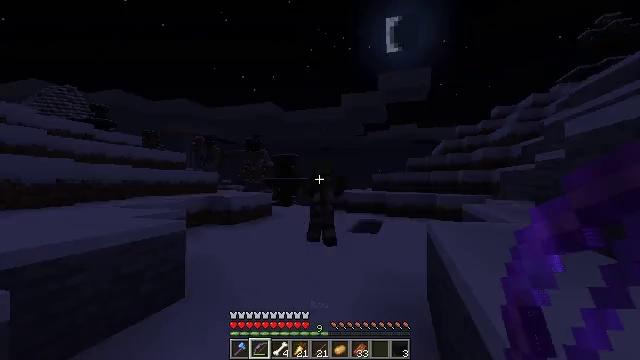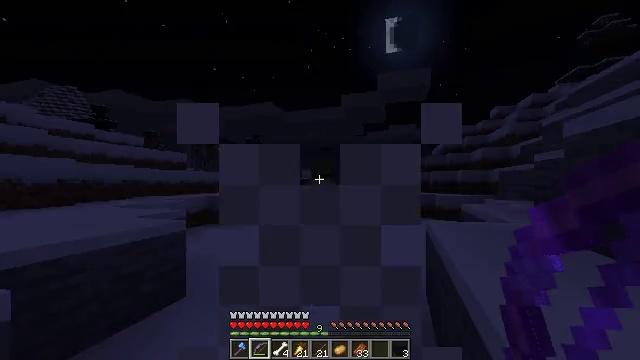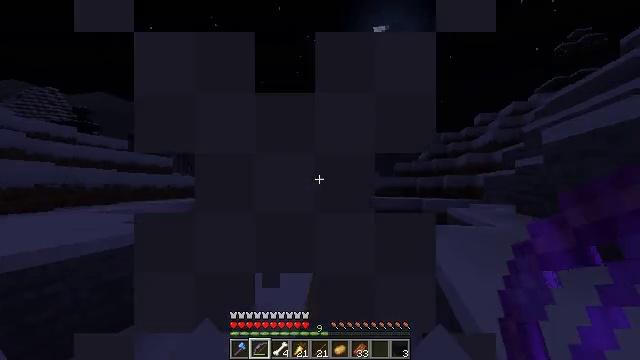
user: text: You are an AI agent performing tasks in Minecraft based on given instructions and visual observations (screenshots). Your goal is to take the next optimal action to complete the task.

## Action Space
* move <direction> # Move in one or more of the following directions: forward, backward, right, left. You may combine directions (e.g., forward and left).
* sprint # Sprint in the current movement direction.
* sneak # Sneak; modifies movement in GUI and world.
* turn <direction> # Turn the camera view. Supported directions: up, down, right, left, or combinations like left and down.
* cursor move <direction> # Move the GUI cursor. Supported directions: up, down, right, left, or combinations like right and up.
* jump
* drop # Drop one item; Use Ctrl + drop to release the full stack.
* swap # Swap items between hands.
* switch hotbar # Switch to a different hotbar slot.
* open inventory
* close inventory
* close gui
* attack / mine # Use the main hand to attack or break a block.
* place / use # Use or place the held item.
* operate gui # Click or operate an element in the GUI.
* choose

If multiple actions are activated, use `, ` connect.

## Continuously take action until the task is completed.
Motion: motion action
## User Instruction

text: Combat the zombie villager.
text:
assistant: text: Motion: no_op
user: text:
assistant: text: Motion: turn right and up
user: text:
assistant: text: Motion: no_op